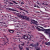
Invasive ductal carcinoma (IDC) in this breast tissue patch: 1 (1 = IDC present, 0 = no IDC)